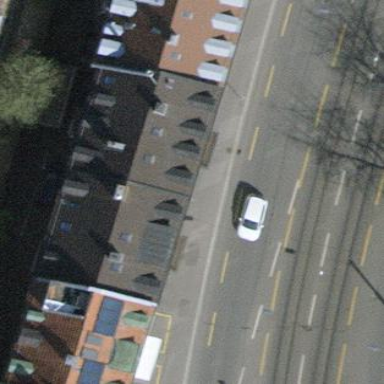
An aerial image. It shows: Gabled roof apartments building.